Question: I use Intellij Idea 12. Some days ago all works fine, but now I get error
'Android Source Generator: [facebook] Android SDK is not specified'.
Project settings you can see on a picture. I try to rebuld project but it does not help me.

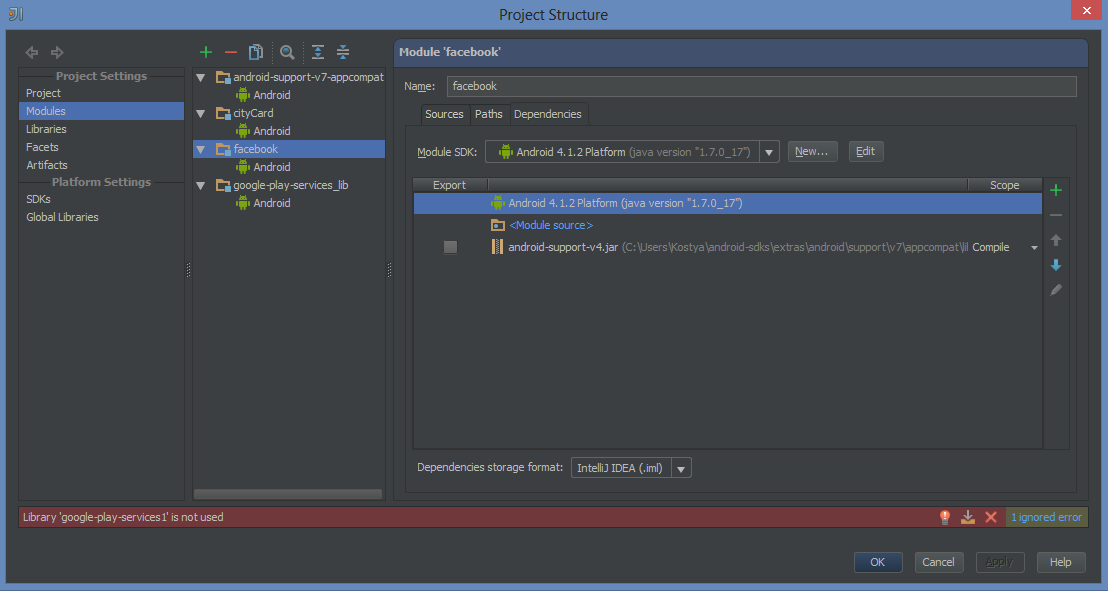
Answer: Solution is in <URL> post. In my case it was problem with Android platform, i change it from 4.1.2 to 4.3 and now all works fine